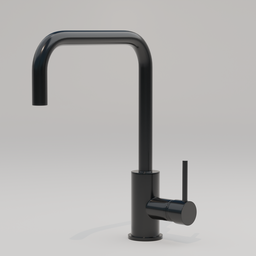
Label: appliances